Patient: sex F, age 47
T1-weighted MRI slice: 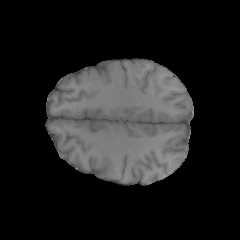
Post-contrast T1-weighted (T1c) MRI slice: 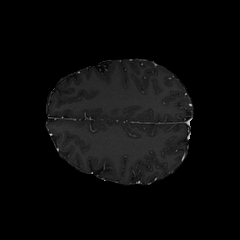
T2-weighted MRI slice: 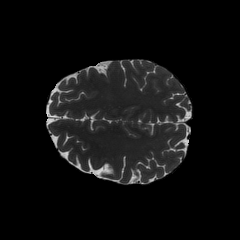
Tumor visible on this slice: no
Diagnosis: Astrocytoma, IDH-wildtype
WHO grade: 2